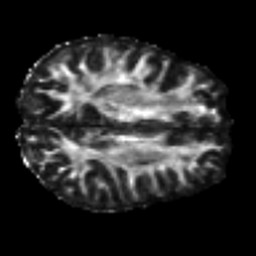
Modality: FA
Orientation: axial
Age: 20
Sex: male
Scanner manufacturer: siemens
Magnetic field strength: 3 T
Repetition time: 7 s
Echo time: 0.0926 s